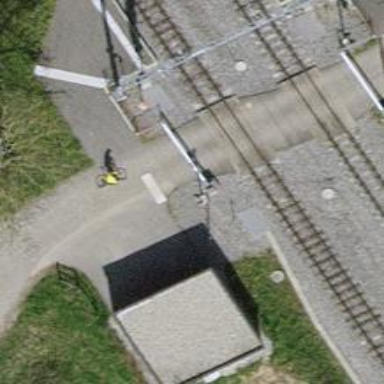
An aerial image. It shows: Full barrier level crossing along the railway.